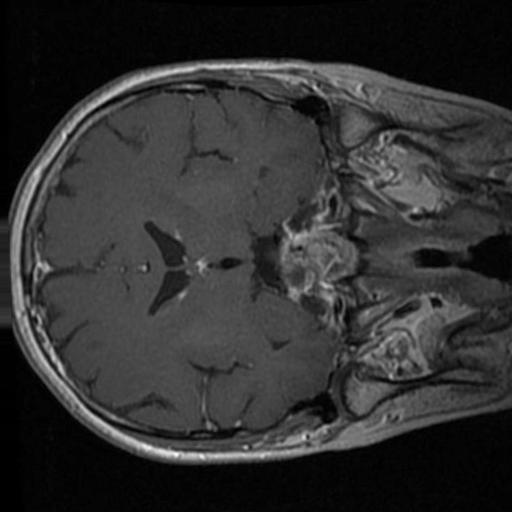
Label: brain_tumor